Interaction volume radius: 5 \u00c5
Interaction volume height: 10 \u00c5
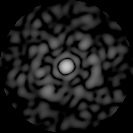
Disorder parameter: 0.8262